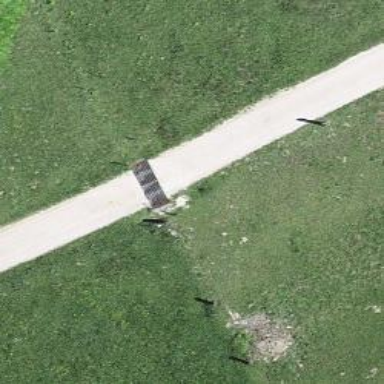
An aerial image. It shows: Cattle grid barrier.